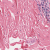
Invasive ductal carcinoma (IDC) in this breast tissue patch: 0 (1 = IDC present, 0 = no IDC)